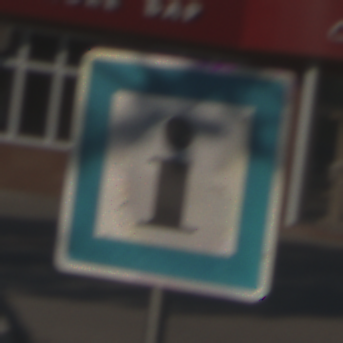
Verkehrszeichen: Informationsstelle
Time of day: MorningAfternoon
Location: Outdoor (Urban)
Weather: Clear
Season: NotSpecified
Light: Natural